Question: i am trying to get data from amazon using scrapy i can get data in CSV but i am not able to insert data in mysql database
please find my code
'''
import scrapy
from craigslist_sample.items import AmazonDepartmentItem
from scrapy.contrib.spiders import CrawlSpider, Rule
from scrapy.contrib.linkextractors import LinkExtractor
class AmazonAllDepartmentSpider(scrapy.Spider):
name = "amazon"
allowed_domains = ["amazon.com"]
start_urls = [
"http://www.amazon.com/gp/site-directory/ref=nav_sad/<PHONE>-<PHONE>"
]
def parse(self, response):
for sel in response.xpath('//ul/li'):
item = AmazonDepartmentItem()
item['title'] = sel.xpath('a/text()').extract()
item['link'] = sel.xpath('a/@href').extract()
item['desc'] = sel.xpath('text()').extract()
return item
'''
'''
import sys
import MySQLdb
import hashlib
from scrapy.exceptions import DropItem
from scrapy.http import Request
class MySQLStorePipeline(object):
host = 'rerhr.com'
user = 'amazon'
password = 'sads23'
db = 'amazon_project'
def __init__(self):
self.connection = MySQLdb.connect(self.host, self.user, self.password, self.db)
self.cursor = self.connection.cursor()
def process_item(self, item, spider):
try:
self.cursor.execute("""INSERT INTO amazon_project.ProductDepartment (ProductDepartmentLilnk)
VALUES (%s)""",
(
item['link'].encode('utf-8')))
self.connection.commit()
except MySQLdb.Error, e:
print "Error %d: %s" % (e.args[0], e.args[1])
return item
'''
when i run following command
scrapy crawl amazon -o items.csv -t csv
then i can able to get data in my CSV
but when i run
scrapy crawl amazon
with above code i am not able to insert data in mysql

so please help me what we have to do then i can insert data in mysql
thanks
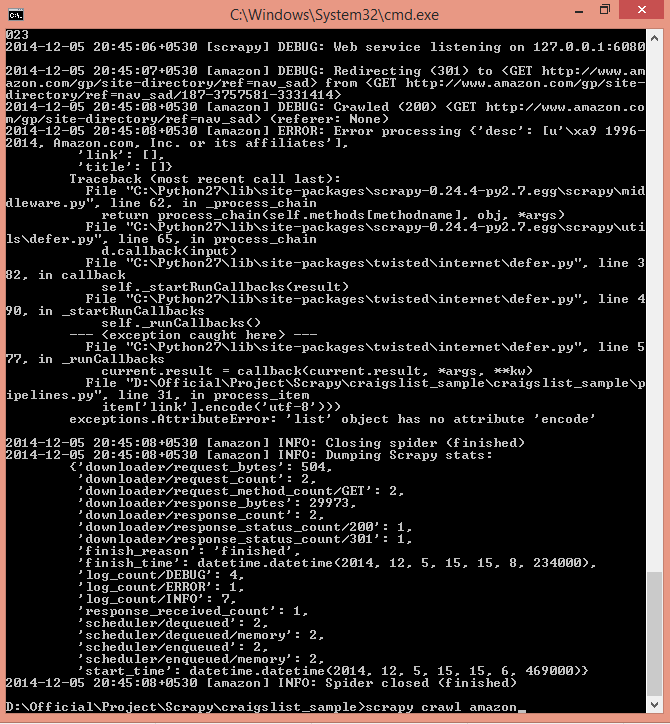
Answer: The problem is actually inside the 'parse()' callback. 'extract()' calls and, as a result, all item field values become lists. Then, 'item['link'].encode('utf-8')' call in the pipeline fails because there is no 'encode()' method on a list.
A quick and simple fix would be to get the first elements of the 'extract()' call results:
'''
def parse(self, response):
for sel in response.xpath('//ul/li'):
item = AmazonDepartmentItem()
item['title'] = sel.xpath('a/text()').extract()[0]
item['link'] = sel.xpath('a/@href').extract()[0]
item['desc'] = sel.xpath('text()').extract()[0]
yield item
'''
Note that I've also replaced the 'return item' expression with a 'yield item' and put it inside the loop.
---
A better approach would be to define an <URL> with :
'''
from scrapy.contrib.loader import ItemLoader
from scrapy.contrib.loader.processor import TakeFirst
class ProductLoader(ItemLoader):
default_output_processor = TakeFirst()
'''
FYI, here is what <URL> does:
> Returns the first non-null/non-empty value from the values received,
so it's typically used as an output processor to single-valued fields.
It doesn't receive any constructor arguments, nor accept Loader
contexts.
Then, the 'parse()' method would transform into:
'''
def parse(self, response):
for sel in response.xpath('//ul/li'):
l = ItemLoader(item=AmazonDepartmentItem(), selector=sel)
l.add_xpath('title', 'a/text()')
l.add_xpath('link', 'a/@href')
l.add_xpath('desc', 'text()')
yield l.load_item()
'''